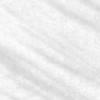
Label: change